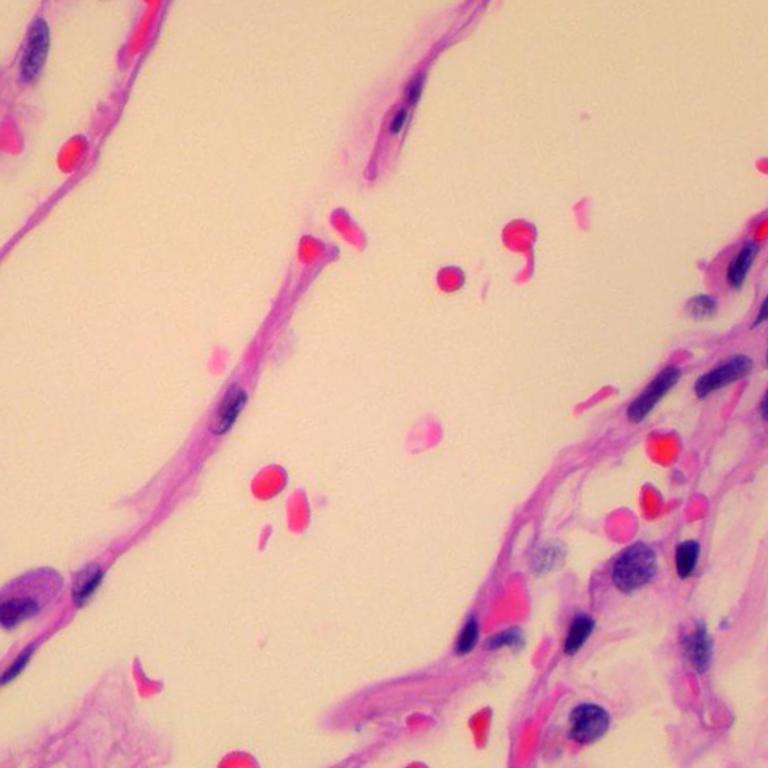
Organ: lung
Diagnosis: benign